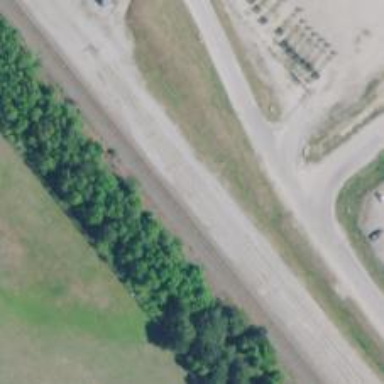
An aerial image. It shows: Railway siding with rails.